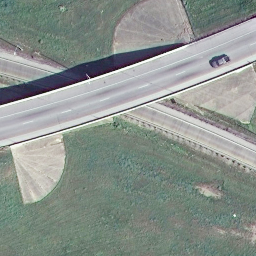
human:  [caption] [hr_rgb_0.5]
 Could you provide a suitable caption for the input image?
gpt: An overpass with a road go across another roads diagonally with some plants surounded the roads .

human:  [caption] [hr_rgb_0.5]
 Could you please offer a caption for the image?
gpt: A road go across another roads diagonally with some cars on the roads .

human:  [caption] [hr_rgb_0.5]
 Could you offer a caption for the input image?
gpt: An overpass with a road go across another roads diagonally with some cars on the roads .

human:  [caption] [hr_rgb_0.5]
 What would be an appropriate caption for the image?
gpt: An overpass with a road go across another roads diagonally .

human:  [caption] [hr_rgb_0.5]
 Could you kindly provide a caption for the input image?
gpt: A road go across another roads with some plants surounded the roads .